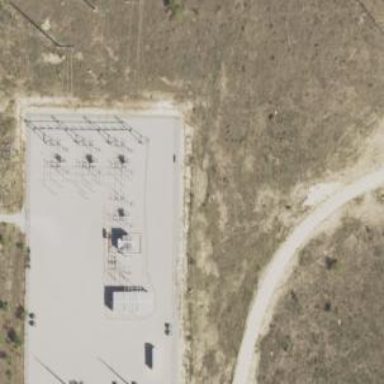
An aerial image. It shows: Outdoor power substation enclosed by fence. The substation operates at the transmission level.